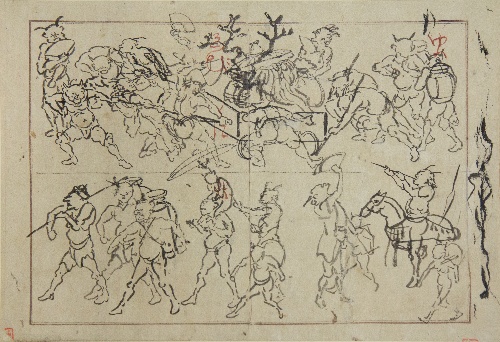
Artist: Kawanabe Kyōsai 河鍋暁斎
Artist bio: Japanese, 1831–1889
Date: late 19th century
Object type: Wash drawing
Classification: Paintings
Medium: On paper
Culture: Japan
Period: Meiji period (1868–1912)
Dimensions: 9 1/8 x 13 1/4 in. (23.2 x 33.7 cm)
Department: Asian Art
Credit line: Fletcher Fund, 1937
Accession year: 1937
Repository: Metropolitan Museum of Art, New York, NY
Tags: Demons